Question: How to create visual 'rows' and 'columns' inside a 'textarea'?

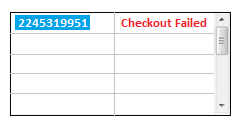
Answer: Not terribly different than the other solutions here, but it's looking to me like you are asking for '<input type="text" />' boxes on the left-hand side, and status text on the right-hand side. I agree with the others that the simplest way to create this is with a '<table>'. Here's an example that looks almost identical to your input:
:
'''
<div class="border">
<table>
<tr>
<td><input type="text" value="<PHONE>" /></td>
<td>Checkout Failed</td>
</tr>
<tr>
<td><input type="text" /></td>
<td></td>
</tr>
<!-- More repeated rows -->
</table>
</div>
'''
:
'''
div.border * {
font-family: Verdana;
font-size: 8pt;
}
div.border {
border: 1px solid #000;
width: 268px;
height: 100px;
overflow-y: scroll;
}
table {
background: #fff;
border-collapse: collapse;
}
table, table tr, table td {
margin: 0;
padding: 0;
}
table td {
border: 1px solid #ccc;
width: 125px;
}
table td:nth-child(2) {
color: red;
font-weight: bold;
padding: 0 5px;
}
table input[type="text"] {
border: none;
outline: none;
width: 125px;
}
'''
And here is a <URL> which shows it in action. On my version of Chrome, it renders as: